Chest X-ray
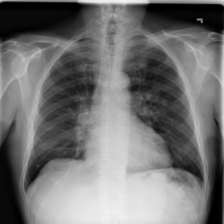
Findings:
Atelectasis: negative
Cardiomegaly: negative
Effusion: negative
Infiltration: negative
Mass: negative
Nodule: negative
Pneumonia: negative
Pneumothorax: negative
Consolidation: negative
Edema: negative
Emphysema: negative
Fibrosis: negative
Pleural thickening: negative
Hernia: negative